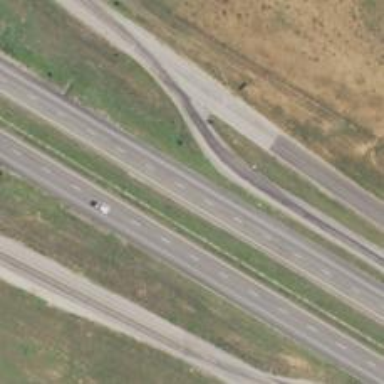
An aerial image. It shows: Motorway.